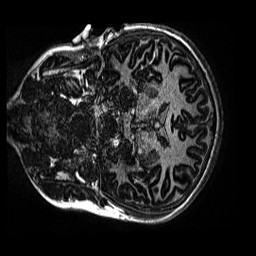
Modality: MP2RAGE
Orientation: coronal
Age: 12
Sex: female
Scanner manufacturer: siemens
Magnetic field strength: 3 T
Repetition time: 4 s
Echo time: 0.00299 s